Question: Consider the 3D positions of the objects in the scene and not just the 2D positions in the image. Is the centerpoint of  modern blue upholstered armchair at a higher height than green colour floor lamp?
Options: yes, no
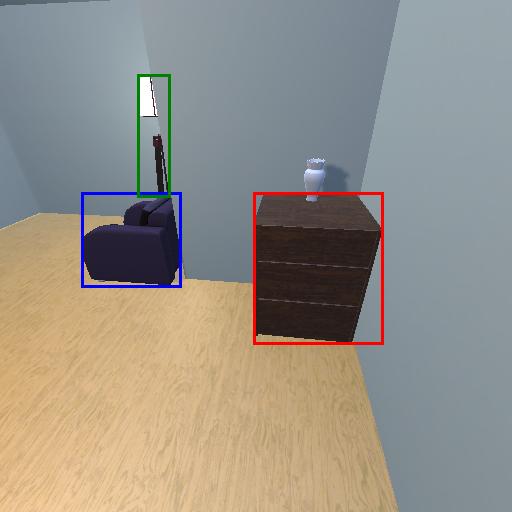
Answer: yes